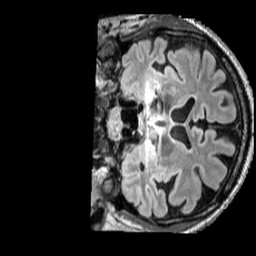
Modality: FLAIR
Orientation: coronal
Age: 64
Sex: male
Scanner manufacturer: siemens
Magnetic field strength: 3 T
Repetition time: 5 s
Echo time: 0.387 s